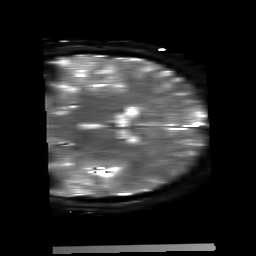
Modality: T2starmap
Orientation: coronal
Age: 22
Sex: male
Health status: ill